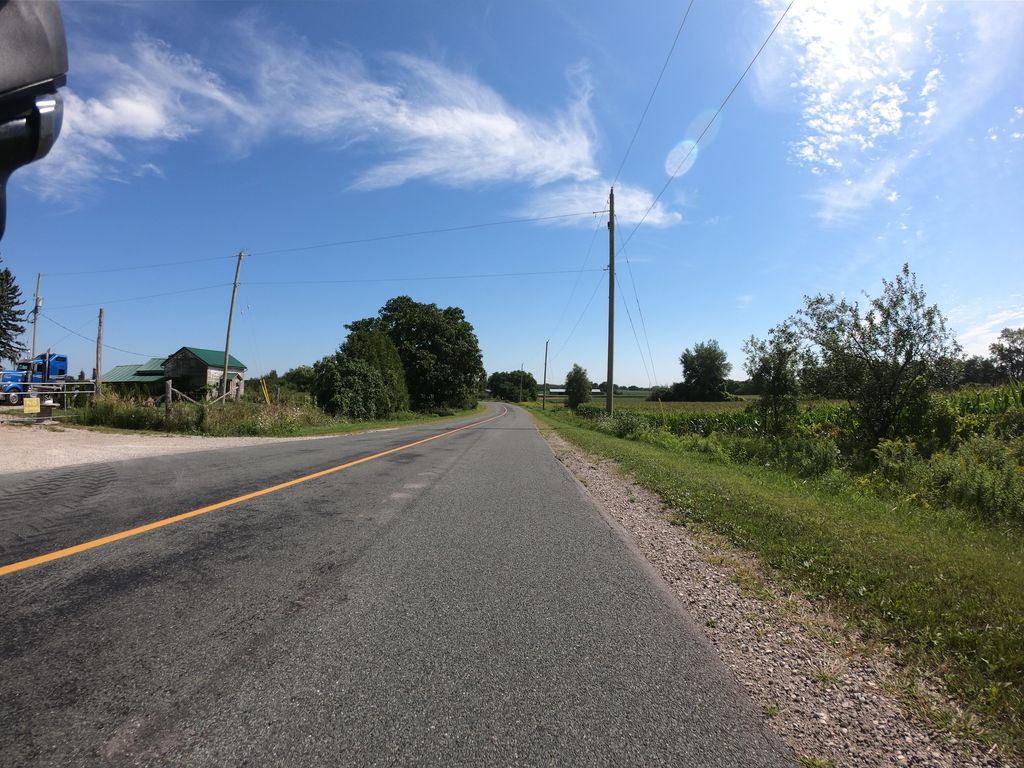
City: kitchener-waterloo